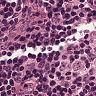
Metastatic tissue present: no